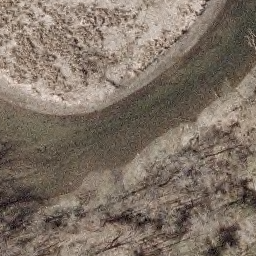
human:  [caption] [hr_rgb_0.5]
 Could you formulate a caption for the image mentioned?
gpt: Lots of plants wilted on both banks of the river .

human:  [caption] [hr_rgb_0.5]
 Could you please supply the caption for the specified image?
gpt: A river with plants wilted on both banks of the river .

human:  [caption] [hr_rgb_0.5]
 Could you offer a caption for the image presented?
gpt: Grey plants wilted on both banks of the river .

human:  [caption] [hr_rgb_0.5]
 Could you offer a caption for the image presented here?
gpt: It is a river with plants wilted on both banks of the river .

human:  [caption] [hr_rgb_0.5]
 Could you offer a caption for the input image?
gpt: A river go through the desolate land .